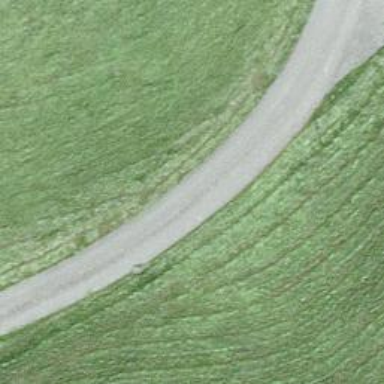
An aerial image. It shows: Unclassified road with grade 1 track type.